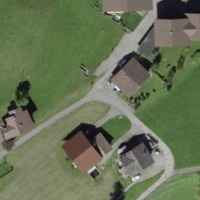
EUNIS habitat code: 55
Species observed at this site:
Phoenicurus ochruros
Carduelis carduelis